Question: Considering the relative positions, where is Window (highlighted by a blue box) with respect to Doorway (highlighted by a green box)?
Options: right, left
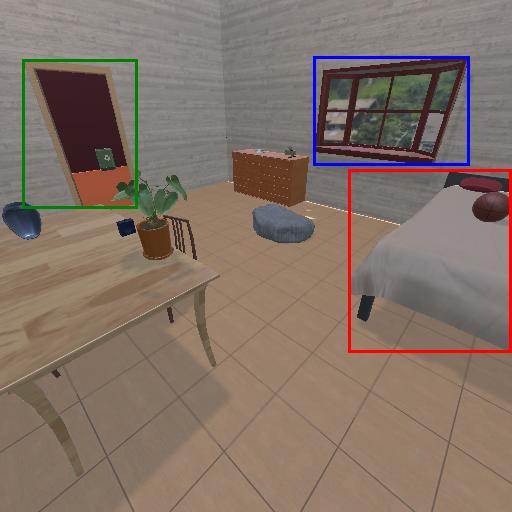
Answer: right